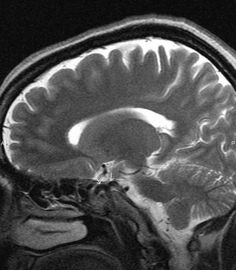
Label: notumor